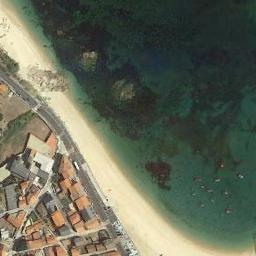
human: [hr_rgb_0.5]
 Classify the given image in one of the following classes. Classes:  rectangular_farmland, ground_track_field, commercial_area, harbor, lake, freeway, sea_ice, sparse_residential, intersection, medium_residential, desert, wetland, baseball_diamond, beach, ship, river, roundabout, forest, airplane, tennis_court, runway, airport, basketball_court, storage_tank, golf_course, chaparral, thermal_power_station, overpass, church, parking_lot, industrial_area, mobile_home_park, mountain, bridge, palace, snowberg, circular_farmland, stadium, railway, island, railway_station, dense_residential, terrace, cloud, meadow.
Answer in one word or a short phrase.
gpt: beach